Question: so I'm working on this program, and for some reason pink wont go transparent, here's my code:
'''
if (chatIcons.GetPixel(x, y) == Color.FromArgb(255, 0, 255) || chatIcons.GetPixel(x, y) == Color.FromArgb(0, 255, 255))
{
chatIcons.SetPixel(x, y, Color.FromArgb(0, 0, 0, 0));
}
'''
0, 255, 255 is the cyan (works)
255, 0, 255 is the pink (doesn't work)
Why is that? the code works on one bit but not the other.
Oh and here's my image:

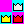
Answer: If its bitmap(and if your image supports Alpha) you can try this:
'''
chatIcons = ChangeColor(chatIcons,(byte)255,(byte)0,(byte)255);
public static Bitmap ChangeColor(Bitmap sourceBitmap, byte blue, byte green, byte red)
{
BitmapData sourceData = sourceBitmap.LockBits(new Rectangle(0, 0,
sourceBitmap.Width, sourceBitmap.Height),
ImageLockMode.ReadOnly, PixelFormat.Format32bppArgb);
byte[] pixelBuffer = new byte[sourceData.Stride * sourceData.Height];
Marshal.Copy(sourceData.Scan0, pixelBuffer, 0, pixelBuffer.Length);
sourceBitmap.UnlockBits(sourceData);
for (int k = 0; k + 4 < pixelBuffer.Length; k += 4)
{
if (pixelBuffer[k] == blue && pixelBuffer[k + 1] == green && pixelBuffer[k + 2] == red)
{
pixelBuffer[k] = 0;
pixelBuffer[k + 1] = 0;
pixelBuffer[k + 2] = 0;
pixelBuffer[k + 3] = 0;
}
}
Bitmap resultBitmap = new Bitmap(sourceBitmap.Width, sourceBitmap.Height);
BitmapData resultData = resultBitmap.LockBits(new Rectangle(0, 0,
resultBitmap.Width, resultBitmap.Height),
ImageLockMode.WriteOnly, PixelFormat.Format32bppArgb);
Marshal.Copy(pixelBuffer, 0, resultData.Scan0, pixelBuffer.Length);
resultBitmap.UnlockBits(resultData);
return resultBitmap;
}
'''